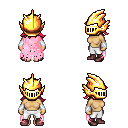
a pixel art fantasy rpg character, female body template, human, tanned skin, pink tattered cape, white pants, ruby red loose hair, gold helm, white cloth bracers, maroon shoes, four views (front, back, left, right), 2x2 character sprite sheet, small pixel art, hard edges, no anti-aliasing